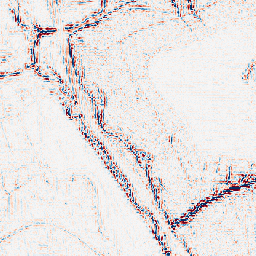
Category: wavelet
Decomposition family: wavelet_dwt
Decomposition parameters: wavelet: db2
level: 2
Upsampling method: regularized
Upsampling parameters: scale: 4
lambda_reg: 0.01
Upsampling scale: 4